Question: I have 3 div's, 200px,300px and 200px how can I align them side by side, all the examples I have seen only include 2. I have Div1,Div2 working correctly but Div3 for some reason slides under Div1 lie this picture

This is my code
'''
<div style=" border-right:1px solid black; width:200px; float:left; position:relative; ">
//div1
</div>
<div style=" border-right:1px solid black; width:300px; padding:10px;float:left; position:relative;">
//div2
</div>
<div style=" float: left; width: 200px;position:relative">
//div3
</div>
'''
The has the shorter content on it, how can I make the border to the right as long as the border in ?
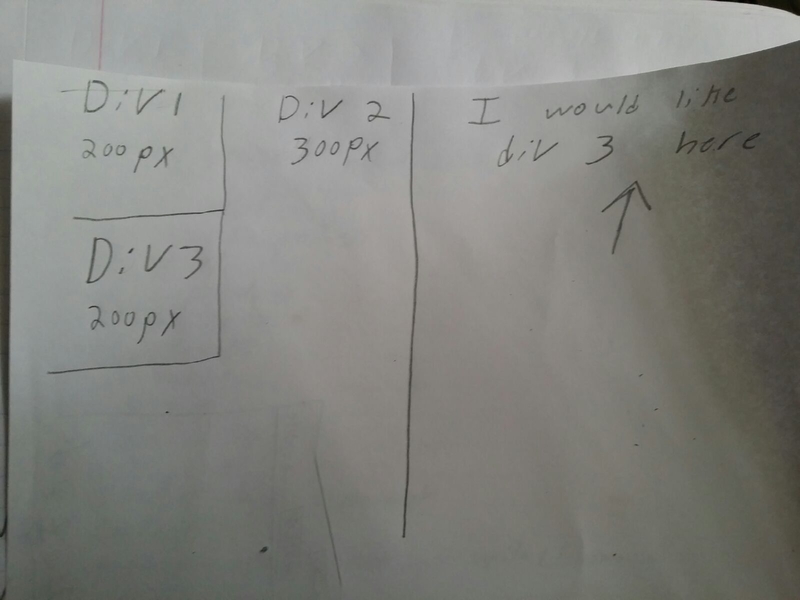
Answer: Wrap the 'div' elements in a wrapper:
'''
<div id="wrapper">
<div id="first">first</div>
<div id="second">second</div>
<div id="third">third</div>
</div>
'''
Then set the width of the wrapper, and float all three 'div's:
'''
#wrapper {
width:700px;
clear:both;
}
#first {
background-color:red;
width:200px;
float:left;
}
#second {
background-color:blue;
width:300px;
float:left;
}
#third {
background-color:#bada55;
width:200px;
float:left;
}
'''
Also, use IDs and/or classes, and keep the CSS separate from the HTML. This makes the code easier to read and maintain.
The <URL>.
To accomplish the "same height" part, you can use 'display:table', 'display:table-row', and 'display:table-cell' to get matching heights. It uses an extra div, so the HTML looks like:
'''
<div id="wrapper">
<div id="row">
<div id="first">first</div>
<div id="second">second<br><br></div>
<div id="third">third</div>
</div>
</div>
'''
The floats can then be removed, so the CSS looks like:
'''
#wrapper {
display:table;
width:700px;
}
#row {
display:table-row;
}
#first {
display:table-cell;
background-color:red;
width:200px;
}
#second {
display:table-cell;
background-color:blue;
width:300px;
}
#third {
display:table-cell;
background-color:#bada55;
width:200px;
}
'''
The <URL>.
If you're only supporting newer browsers (IE 10 and up), Flexbox is another good choice. Make sure to prefix for better support. More on the prefixes can be found <URL>.
'''
<div class="container">
<div class="first">Lorem ipsum dolor sit amet, consectetur adipisicing elit.</div>
<div class="second">Lorem ipsum dolor sit amet, consectetur adipisicing elit. Nihil ratione rerum deserunt reiciendis numquam fugit dolor eligendi fuga sit. Hic, tempore. Error, temporibus possimus deserunt quisquam rerum dolor quam natus.Fugiat nam recusandae doloribus culpa obcaecati facere eligendi consectetur cum eveniet quod et, eum, libero esse voluptates. Ut commodi consequuntur eligendi doloremque deserunt modi animi explicabo aperiam, non, quas qui!</div>
<div class="third">Lorem ipsum dolor sit amet, consectetur adipisicing elit. Amet obcaecati, rem. Ullam quia quae, ad, unde saepe velit incidunt, aliquid eum facere obcaecati molestiae? Repellendus tempore magnam facere, sint similique!</div>
</div>
'''
'''
.container {
display:flex;
justify-content:center;
}
.container > div {
margin:10px;
background-color:#bada55;
}
.first, .third {
width:200px;
}
.second {
width:300px;
}
'''
The <URL>.
You can accomplish this with <URL> might be an issue if you're supporting older browsers. It's the same HTML as with the flexbox example, with just different CSS:
'''
.container {
display:grid;
grid-template-columns: repeat(3, 1fr);
grid-auto-rows: 1fr;
grid-column-gap: 10px;
width:700px;
}
.container > div {
background-color:#bada55;
}
.first, .third {
width:200px;
}
.second {
width:300px;
}
'''
The <URL>.